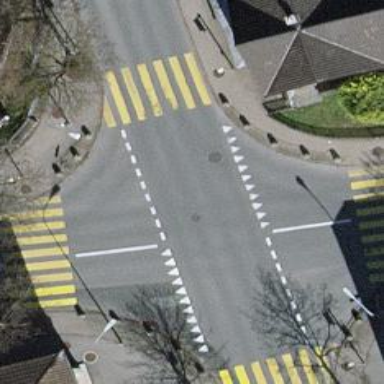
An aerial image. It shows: Road with traffic signals.